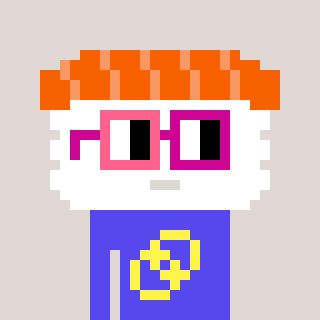
a pixel art character with square pink and red glasses, a nigiri-shaped head and a computerblue-colored body on a warm background